Interaction volume radius: 10 \u00c5
Interaction volume height: 25 \u00c5
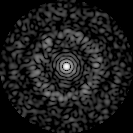
Disorder parameter: 0.8